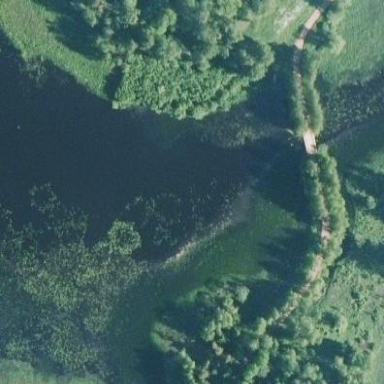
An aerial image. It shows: Reedbed wetland area.